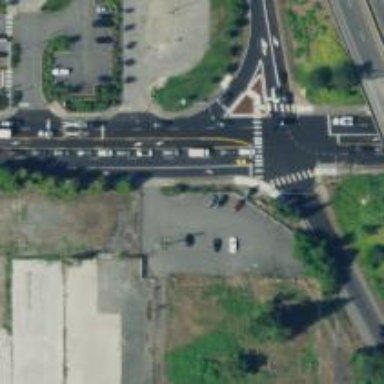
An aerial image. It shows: Primary highway with separate asphalt sidewalk.